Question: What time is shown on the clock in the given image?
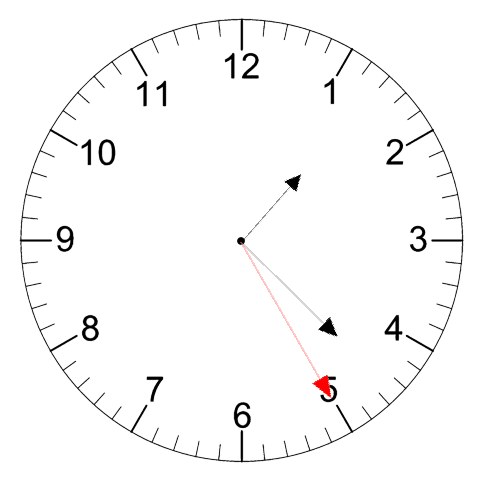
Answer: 01:22:25